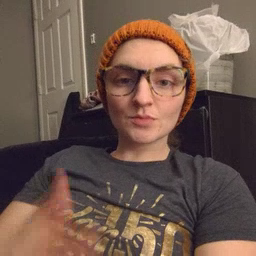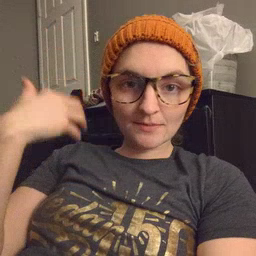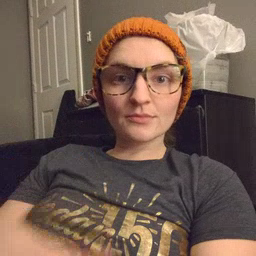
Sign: lion